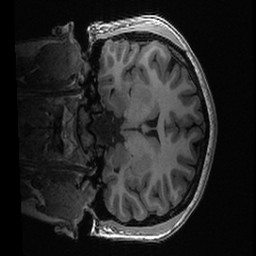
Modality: T1w
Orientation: coronal